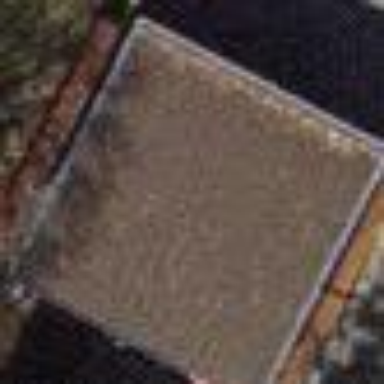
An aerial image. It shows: Garage building.